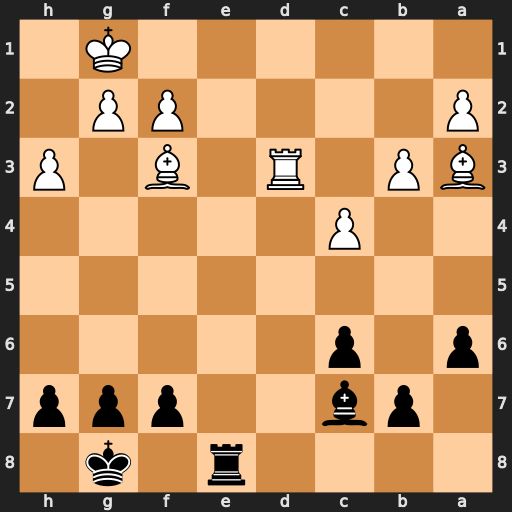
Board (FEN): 4r1k1/1pb2ppp/p1p5/8/2P5/BP1R1B1P/P4PP1/6K1
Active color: b
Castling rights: -
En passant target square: -
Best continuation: Re1#